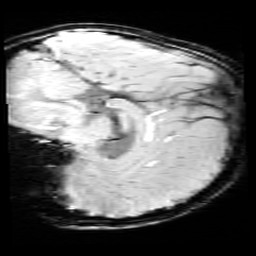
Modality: SWI
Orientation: sagittal
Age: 10
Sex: male
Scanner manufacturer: siemens
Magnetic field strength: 3 T
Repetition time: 0.027 s
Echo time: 0.02 s